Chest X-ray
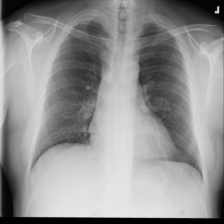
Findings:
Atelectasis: negative
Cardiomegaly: negative
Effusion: negative
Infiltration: positive
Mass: negative
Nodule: negative
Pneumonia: negative
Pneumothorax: negative
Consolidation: negative
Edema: negative
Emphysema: negative
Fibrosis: negative
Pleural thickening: negative
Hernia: negative